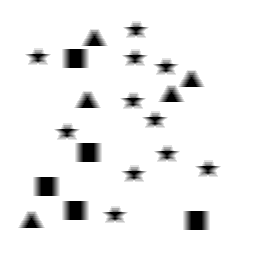
Squares: 5
Triangles: 5
Stars: 11
Total shapes: 21